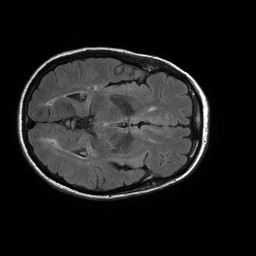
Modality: FLAIR
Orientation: axial
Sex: female
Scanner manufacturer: philips
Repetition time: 11 s
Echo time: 0.125 s